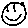
Label: smiley face